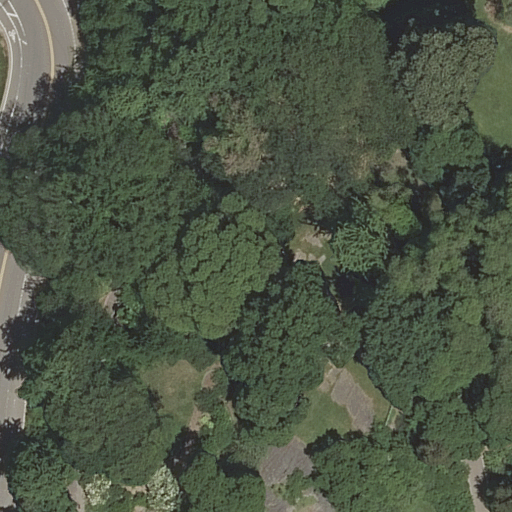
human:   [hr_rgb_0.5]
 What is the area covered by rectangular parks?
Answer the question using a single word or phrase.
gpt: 10627m2

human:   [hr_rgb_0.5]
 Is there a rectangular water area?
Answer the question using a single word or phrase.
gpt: no

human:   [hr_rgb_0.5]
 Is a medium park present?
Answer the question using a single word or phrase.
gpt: no

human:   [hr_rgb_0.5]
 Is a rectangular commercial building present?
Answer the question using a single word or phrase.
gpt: no

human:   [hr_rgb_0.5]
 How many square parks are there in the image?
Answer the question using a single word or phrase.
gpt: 0

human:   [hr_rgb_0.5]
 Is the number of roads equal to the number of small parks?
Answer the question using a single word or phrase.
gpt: no

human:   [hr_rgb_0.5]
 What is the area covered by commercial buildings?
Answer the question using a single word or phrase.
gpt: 0m2

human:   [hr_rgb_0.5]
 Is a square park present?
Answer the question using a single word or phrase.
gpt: no

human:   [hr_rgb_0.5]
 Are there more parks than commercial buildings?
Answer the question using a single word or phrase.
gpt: yes

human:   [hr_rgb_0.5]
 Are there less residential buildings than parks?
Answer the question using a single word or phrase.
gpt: yes

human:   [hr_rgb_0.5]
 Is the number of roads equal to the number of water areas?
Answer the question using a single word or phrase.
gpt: no

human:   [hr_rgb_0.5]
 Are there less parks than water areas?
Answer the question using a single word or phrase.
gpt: no

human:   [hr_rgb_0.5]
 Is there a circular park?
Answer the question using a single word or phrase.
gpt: no

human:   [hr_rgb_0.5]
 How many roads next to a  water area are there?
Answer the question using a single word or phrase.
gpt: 0

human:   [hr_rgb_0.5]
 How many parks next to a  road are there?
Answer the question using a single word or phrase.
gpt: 1

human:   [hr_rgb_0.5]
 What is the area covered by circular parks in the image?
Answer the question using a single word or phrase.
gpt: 0m2

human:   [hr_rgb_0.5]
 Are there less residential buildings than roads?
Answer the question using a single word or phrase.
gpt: yes

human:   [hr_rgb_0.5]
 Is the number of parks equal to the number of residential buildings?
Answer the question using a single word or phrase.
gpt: no

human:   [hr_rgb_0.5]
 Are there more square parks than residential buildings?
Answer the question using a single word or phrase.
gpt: no

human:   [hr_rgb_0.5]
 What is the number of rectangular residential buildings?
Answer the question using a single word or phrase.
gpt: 0

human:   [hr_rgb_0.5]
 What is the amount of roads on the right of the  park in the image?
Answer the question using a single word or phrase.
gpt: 0

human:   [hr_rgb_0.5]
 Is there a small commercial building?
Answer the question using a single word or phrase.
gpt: no

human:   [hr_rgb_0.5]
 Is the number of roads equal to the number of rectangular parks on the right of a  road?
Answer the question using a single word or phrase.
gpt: no

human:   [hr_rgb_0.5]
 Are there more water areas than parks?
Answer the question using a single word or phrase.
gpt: no

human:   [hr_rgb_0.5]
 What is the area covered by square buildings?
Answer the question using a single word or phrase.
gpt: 0m2

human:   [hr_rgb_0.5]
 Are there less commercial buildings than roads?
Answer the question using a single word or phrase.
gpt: yes

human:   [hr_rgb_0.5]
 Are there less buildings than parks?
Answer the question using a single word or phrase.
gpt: yes

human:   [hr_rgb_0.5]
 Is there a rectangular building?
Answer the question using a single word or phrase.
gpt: no

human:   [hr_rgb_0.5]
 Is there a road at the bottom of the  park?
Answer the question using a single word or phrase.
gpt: yes

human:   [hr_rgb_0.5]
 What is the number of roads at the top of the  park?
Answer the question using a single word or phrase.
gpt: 0

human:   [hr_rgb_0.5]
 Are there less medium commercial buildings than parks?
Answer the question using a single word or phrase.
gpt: yes

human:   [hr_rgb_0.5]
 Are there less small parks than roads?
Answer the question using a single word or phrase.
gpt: yes

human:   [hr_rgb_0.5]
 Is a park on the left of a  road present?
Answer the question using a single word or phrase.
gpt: no

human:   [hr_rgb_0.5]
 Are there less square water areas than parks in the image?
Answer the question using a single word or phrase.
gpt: yes

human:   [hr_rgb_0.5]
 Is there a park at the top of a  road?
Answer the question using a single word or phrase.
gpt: yes

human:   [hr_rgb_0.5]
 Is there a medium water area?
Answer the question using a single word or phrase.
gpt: no